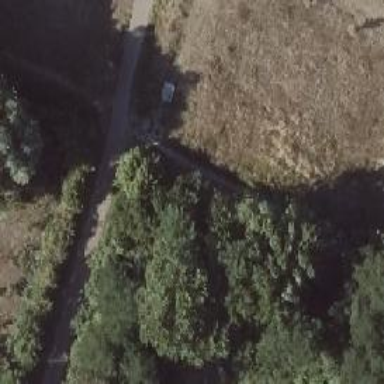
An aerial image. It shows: Footway along the road.